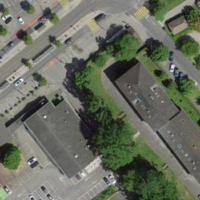
EUNIS habitat code: 55
Species observed at this site:
Viburnum tinus